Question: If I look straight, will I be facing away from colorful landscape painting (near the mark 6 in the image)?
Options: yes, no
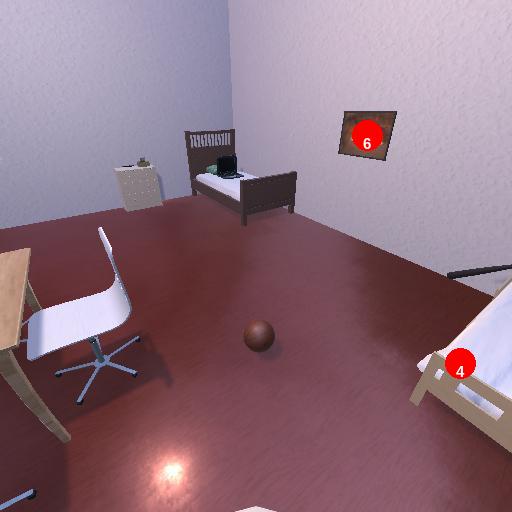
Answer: yes